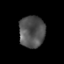
Tissue: prostate
Cell type: Epithelial cells
Senescence score: 0.3576
Nuclear area (px): 796
Mean DAPI intensity: 82.418